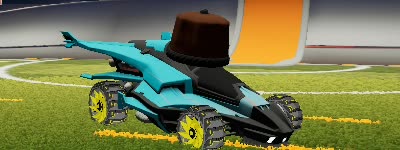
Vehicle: aftershock